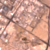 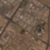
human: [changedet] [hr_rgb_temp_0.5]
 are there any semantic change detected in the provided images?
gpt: No change occurred.